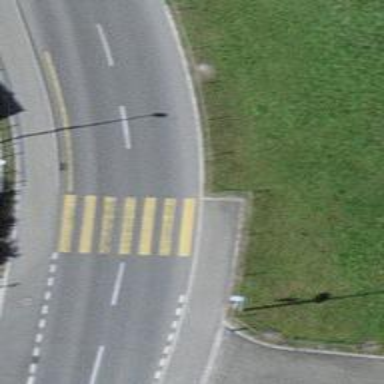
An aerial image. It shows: Kerb barrier.